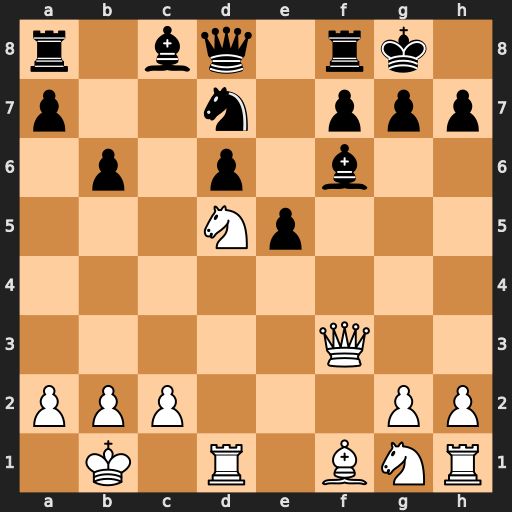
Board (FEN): r1bq1rk1/p2n1ppp/1p1p1b2/3Np3/8/5Q2/PPP3PP/1K1R1BNR
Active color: w
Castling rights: -
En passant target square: -
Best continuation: Nxf6+ Nxf6 Qxa8 Qc7 Qf3 Bg4 Qd3 Bxd1 Qxd1